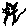
Label: cat